Interaction volume radius: 10 \u00c5
Interaction volume height: 15 \u00c5
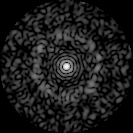
Disorder parameter: 0.798